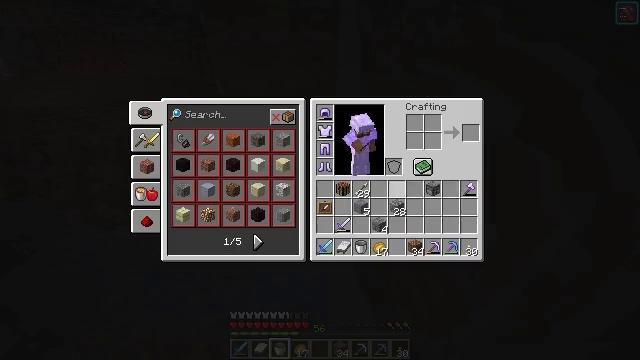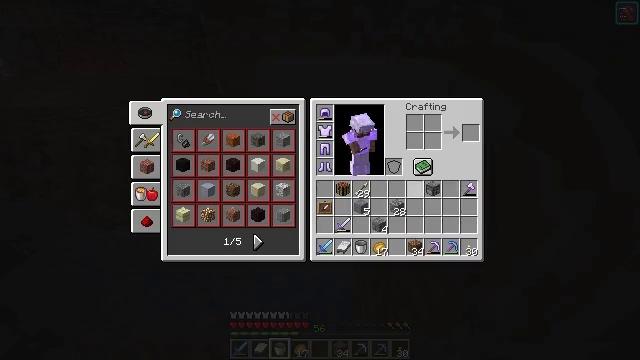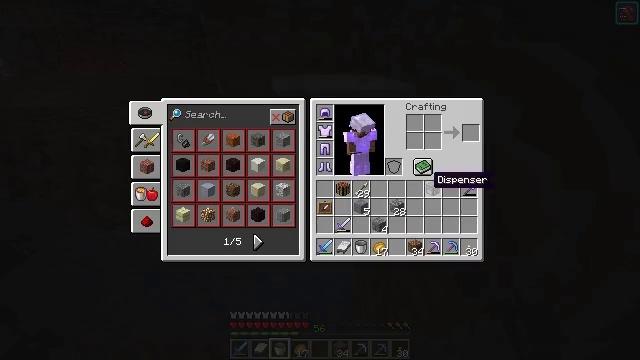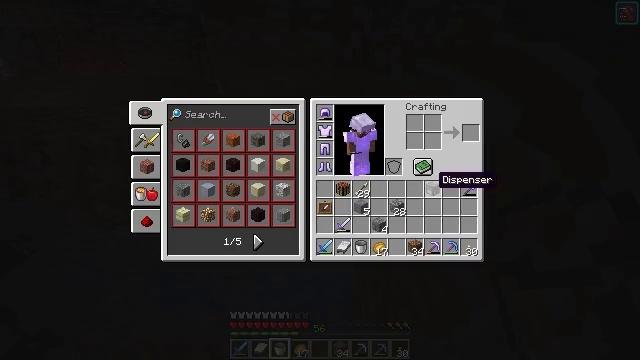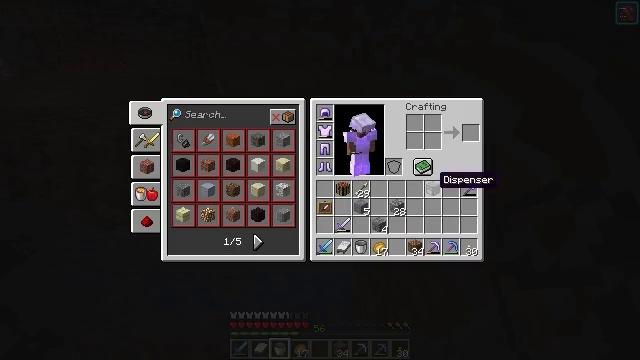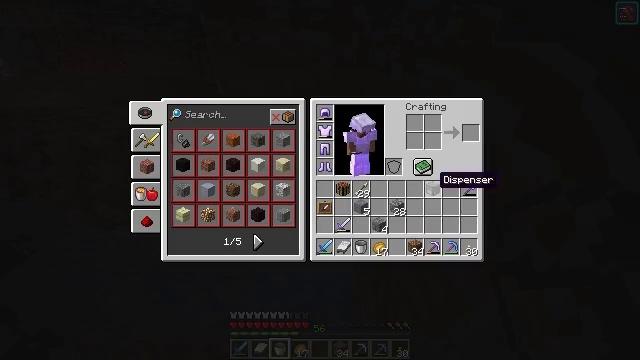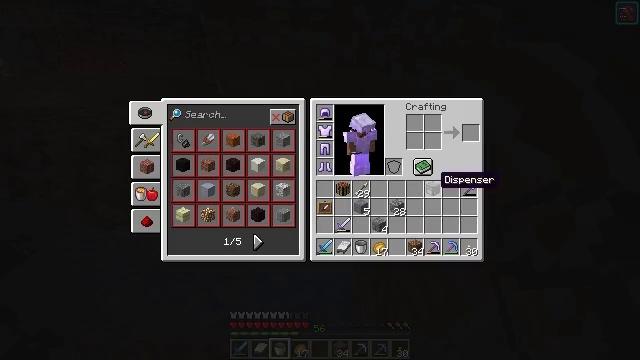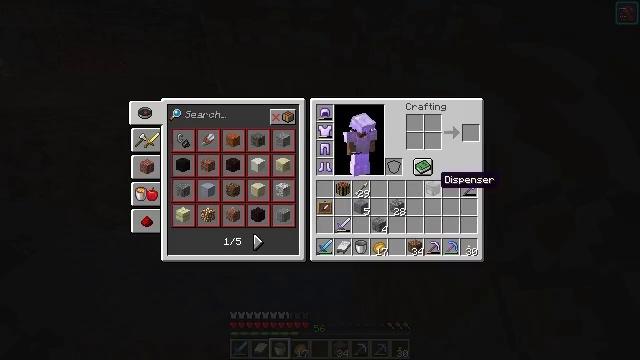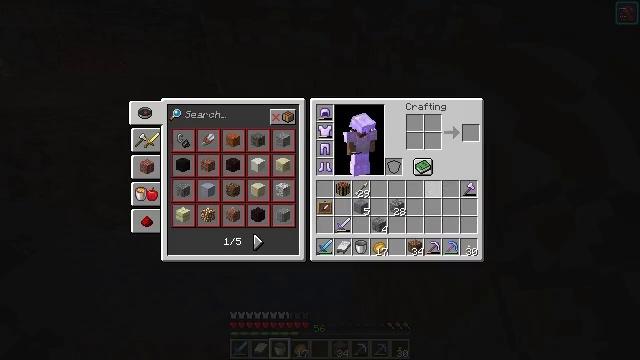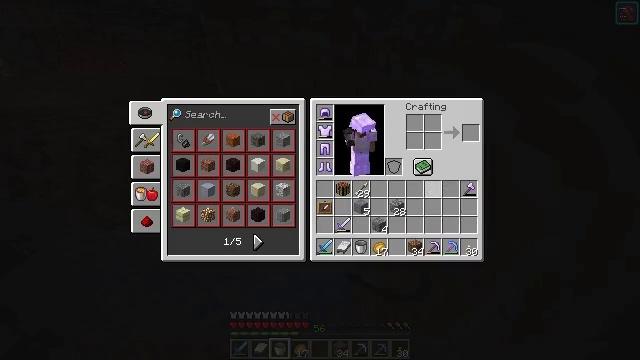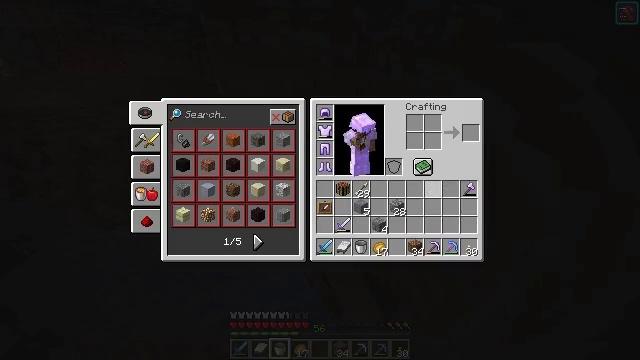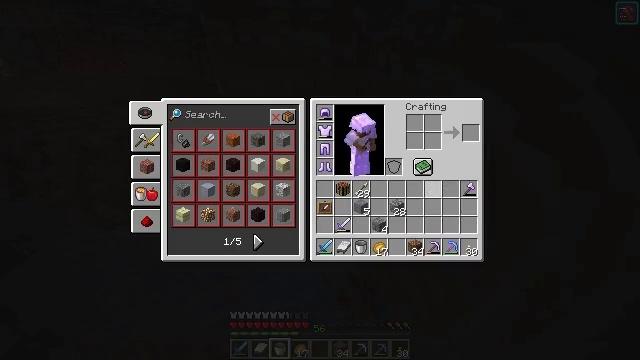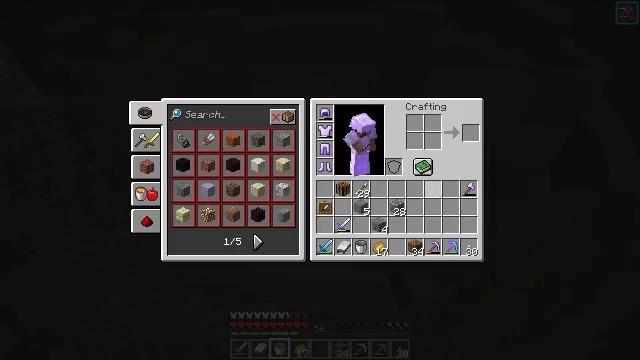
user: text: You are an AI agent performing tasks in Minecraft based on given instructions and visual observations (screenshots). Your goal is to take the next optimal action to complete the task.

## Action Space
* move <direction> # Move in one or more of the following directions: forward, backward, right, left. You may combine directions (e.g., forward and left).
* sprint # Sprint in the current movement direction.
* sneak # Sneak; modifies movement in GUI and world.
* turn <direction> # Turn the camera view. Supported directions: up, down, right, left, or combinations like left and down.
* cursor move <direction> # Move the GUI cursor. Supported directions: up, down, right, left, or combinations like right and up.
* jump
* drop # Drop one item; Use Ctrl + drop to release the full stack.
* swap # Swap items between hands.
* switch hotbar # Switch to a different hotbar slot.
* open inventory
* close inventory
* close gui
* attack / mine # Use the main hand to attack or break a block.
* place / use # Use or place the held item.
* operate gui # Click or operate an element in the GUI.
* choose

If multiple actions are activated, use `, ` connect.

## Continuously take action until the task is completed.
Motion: motion action
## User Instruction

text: Drop a dispenser.
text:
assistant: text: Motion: sprint, cursor move right, open gui
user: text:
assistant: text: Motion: sprint, cursor move right
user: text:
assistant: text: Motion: sprint
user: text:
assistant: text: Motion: sprint
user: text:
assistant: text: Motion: sprint
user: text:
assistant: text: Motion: sprint
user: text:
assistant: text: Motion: sprint
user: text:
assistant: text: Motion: sprint, drop
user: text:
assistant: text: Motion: sprint, drop
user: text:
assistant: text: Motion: sprint, drop
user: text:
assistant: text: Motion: sprint
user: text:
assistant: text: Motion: sprint
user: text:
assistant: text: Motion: sprint